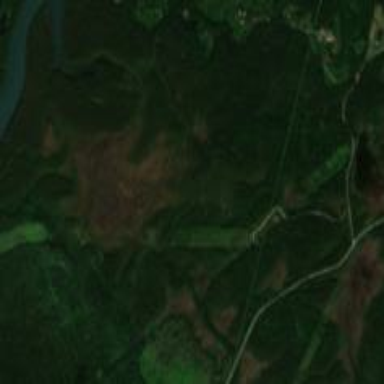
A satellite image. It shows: Bog wetland area.